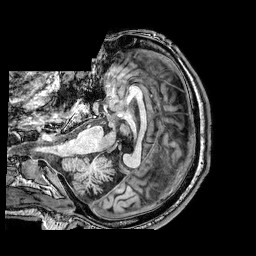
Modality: T1w
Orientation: axial
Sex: male
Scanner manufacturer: philips
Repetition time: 0.008116 s
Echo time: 0.00371 s